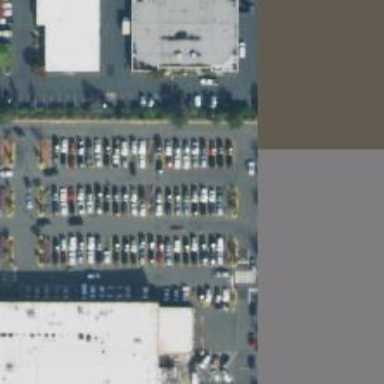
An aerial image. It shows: Trolley bay.